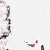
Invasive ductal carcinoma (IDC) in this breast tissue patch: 0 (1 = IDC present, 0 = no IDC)